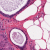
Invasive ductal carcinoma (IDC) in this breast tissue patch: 0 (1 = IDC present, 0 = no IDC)